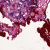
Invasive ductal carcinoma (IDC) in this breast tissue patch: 0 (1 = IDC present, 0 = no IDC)